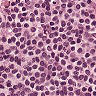
Metastatic tissue present: no